Question: This is a sample 'ApiController' used
'''
[RequestExceptionFilter]
public class RequestController : ApiController
{
public IHttpActionResult Post([FromBody]Request RequestDTO)
{
//some code over here
throw new DTONullException(typeof(Request.Models.DTO.Request));
'''
This is my 'custom exception handler'
'''
public class RequestExceptionFilterAttribute : ExceptionFilterAttribute
{
public override void OnException(HttpActionExecutedContext context)
{
if (context.Exception is DTONullException)
{
context.Response = new HttpResponseMessage(HttpStatusCode.BadRequest)
{
Content = new StringContent("DTO is null"),
ReasonPhrase = "DTO is null",
};
}
base.OnException(context);
}
}
'''
And while debugging, I get this error:
'An exception of type 'Request.Controllers.DTONullException' occurred in Request.dll but was not handled in user code'

Should I use the 'try-catch' syntax here ? What is the convention ?
In all the samples I see in the internet, people just 'throw the exception' but they dont seem to catch it.
(Ofcourse, If i press 'Run', the application returns a 'BadRequest' as expected but the question is should i use 'try-catch' or just leave the code above as such ?)
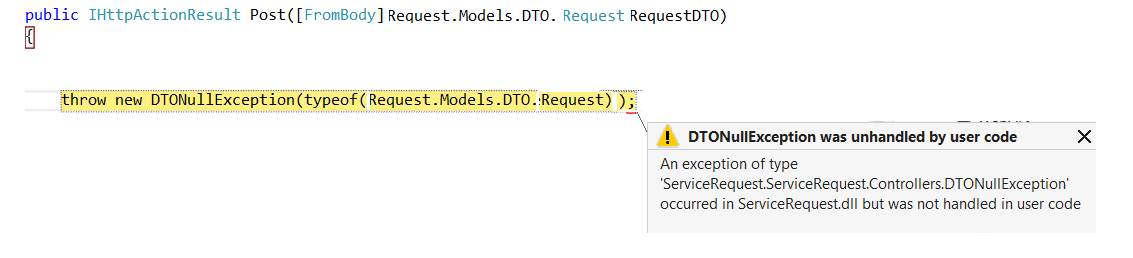
Answer: The only reliable way of catching exceptions in ASP.NET (no matter if you are using WebForms/MVC/WebApi) is the <URL> event in global.asax.
The exception that you demonstrated can however be caught with <URL>.
'''
class OopsExceptionHandler : ExceptionHandler
{
public override void HandleCore(ExceptionHandlerContext context)
{
context.Result = new TextPlainErrorResult
{
Request = context.ExceptionContext.Request,
Content = "Oops! Sorry! Something went wrong." +
"Please contact support@contoso.com so we can try to fix it."
};
}
private class TextPlainErrorResult : IHttpActionResult
{
public HttpRequestMessage Request { get; set; }
public string Content { get; set; }
public Task<HttpResponseMessage> ExecuteAsync(CancellationToken cancellationToken)
{
HttpResponseMessage response =
new HttpResponseMessage(HttpStatusCode.InternalServerError);
response.Content = new StringContent(Content);
response.RequestMessage = Request;
return Task.FromResult(response);
}
}
}
'''
and in your webapi2 config add the following:
'''
config.Services.Replace(typeof(IExceptionHandler), new OopsExceptionHandler());
'''